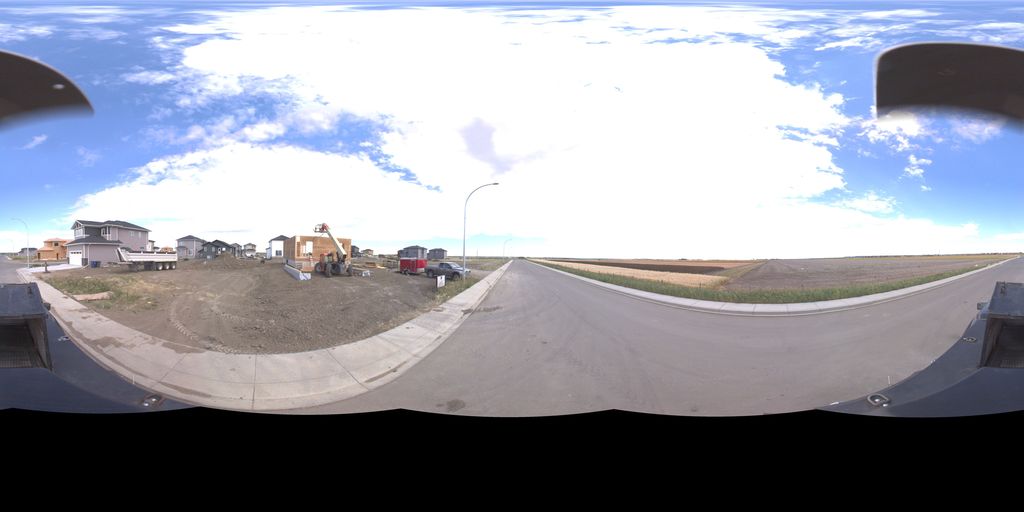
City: saskatoon